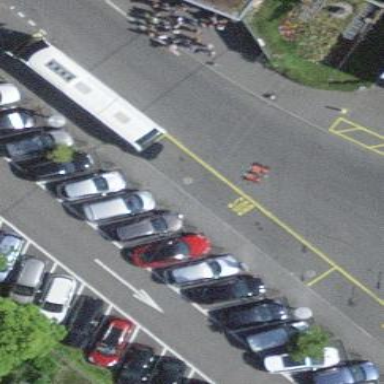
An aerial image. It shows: Designated parking area for tourist buses with designated surface.